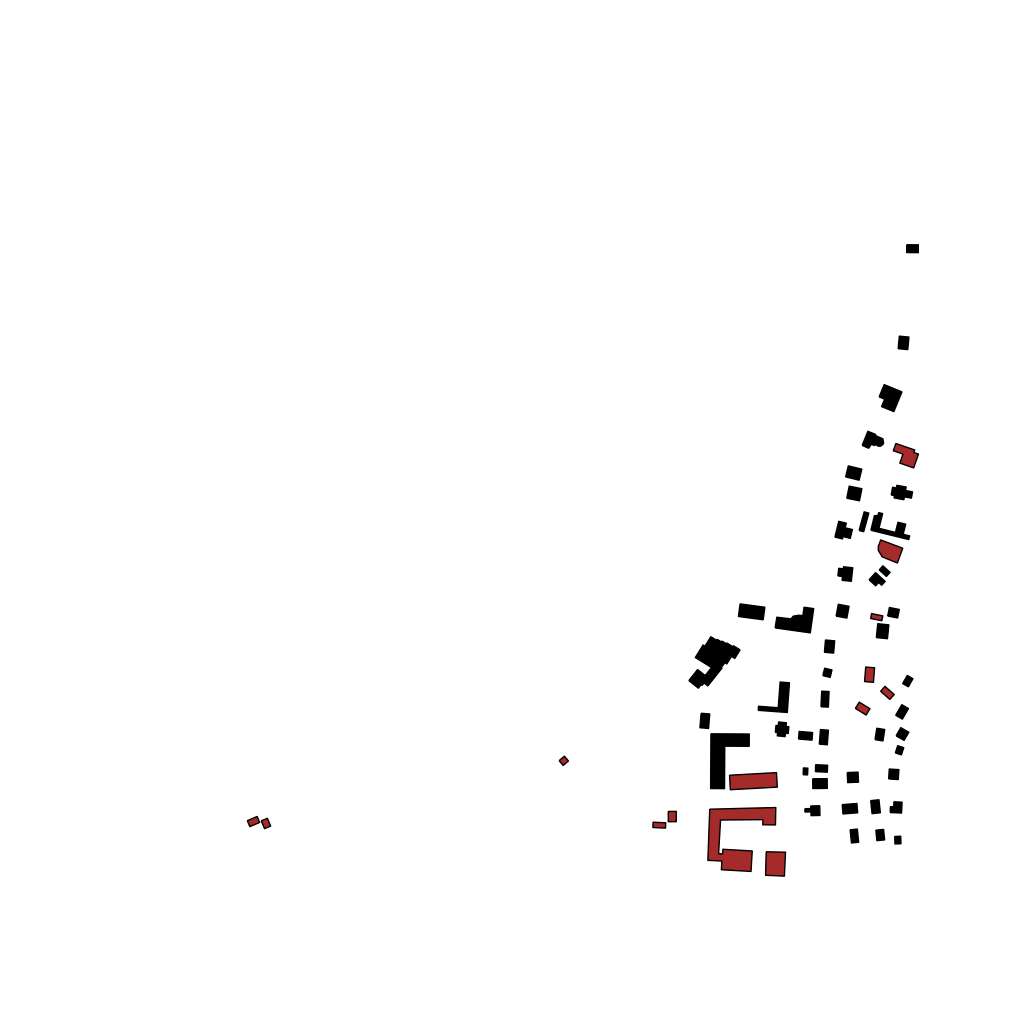
Tags: overhead vector_map, recreation, residential, individual_rise, low_rise, density_1, Building, Facility, 1.0 km²